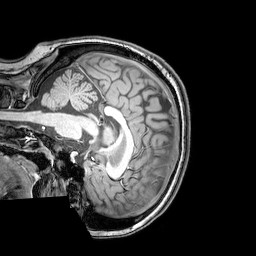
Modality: T1w
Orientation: sagittal
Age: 23
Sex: female
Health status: healthy
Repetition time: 0.081 s
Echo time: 0.037 s